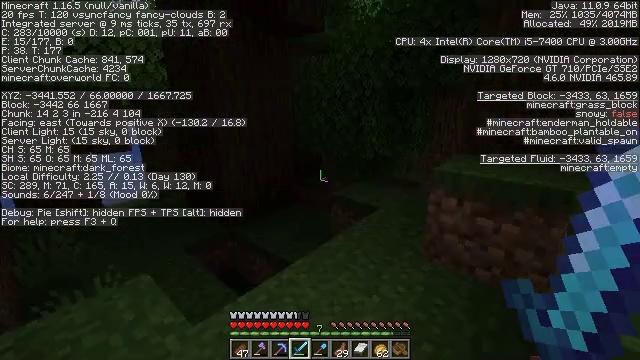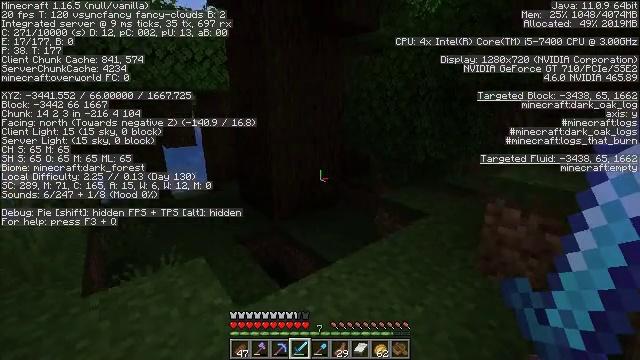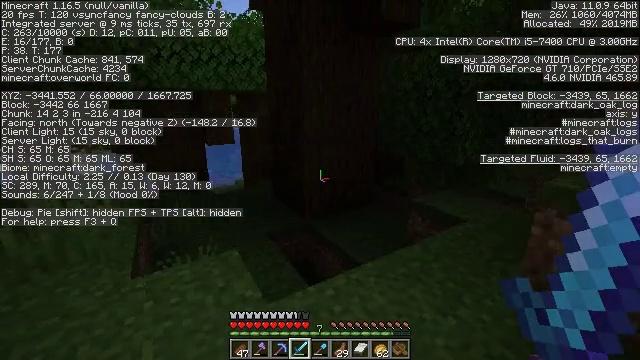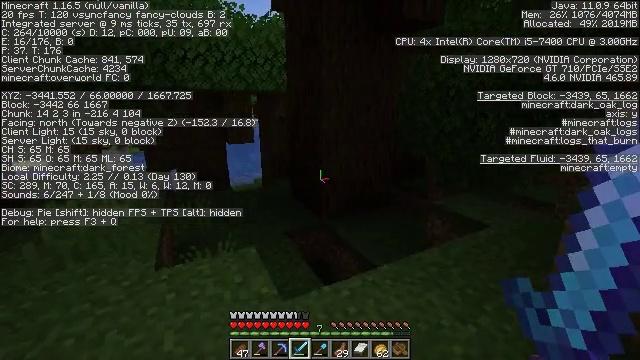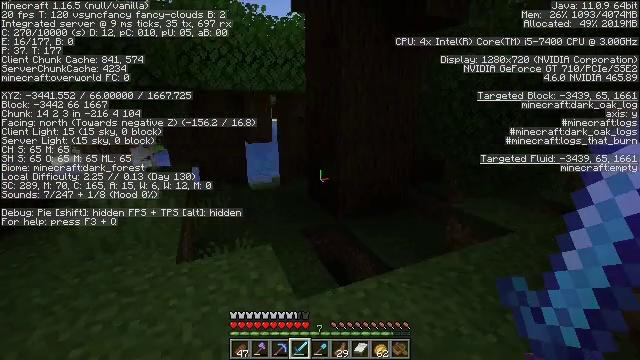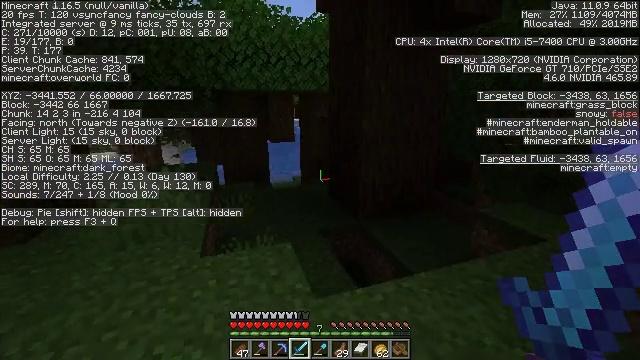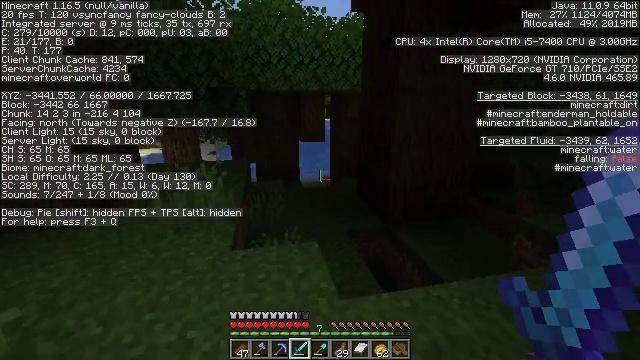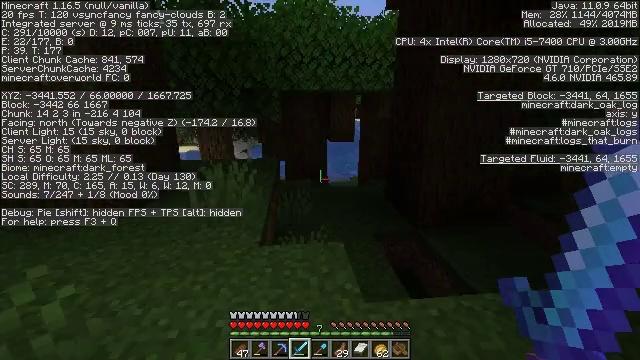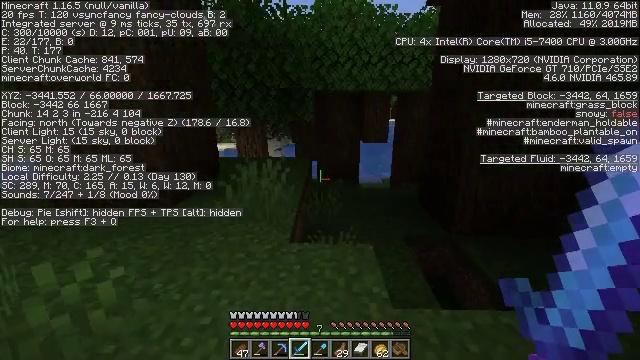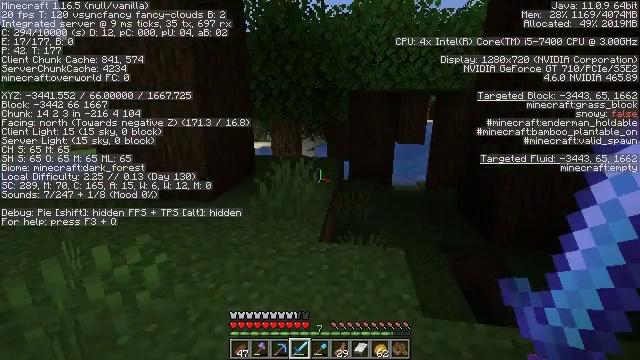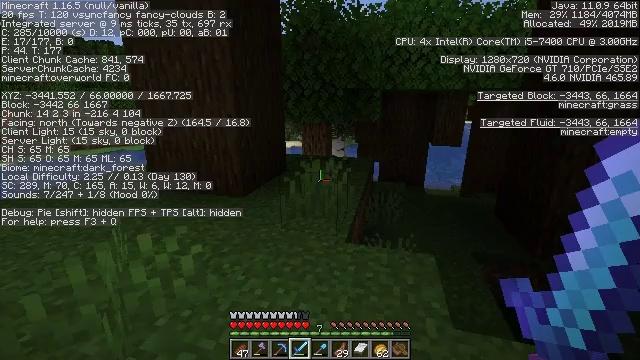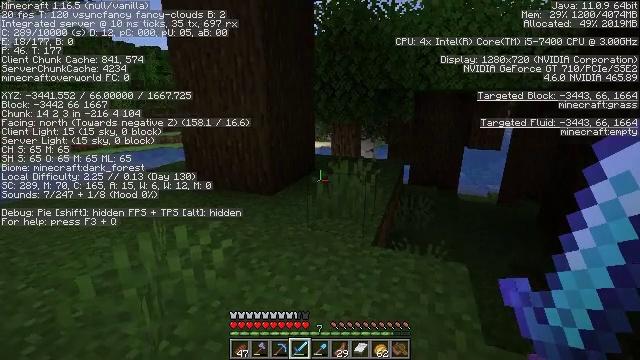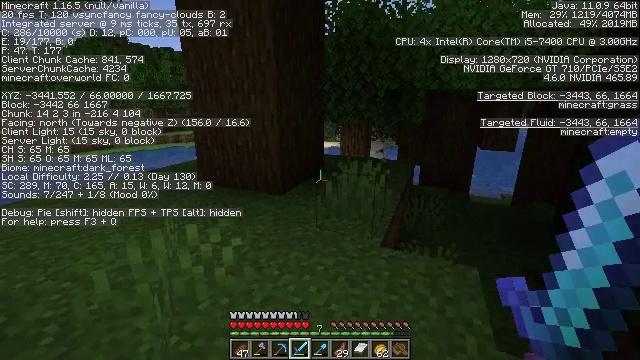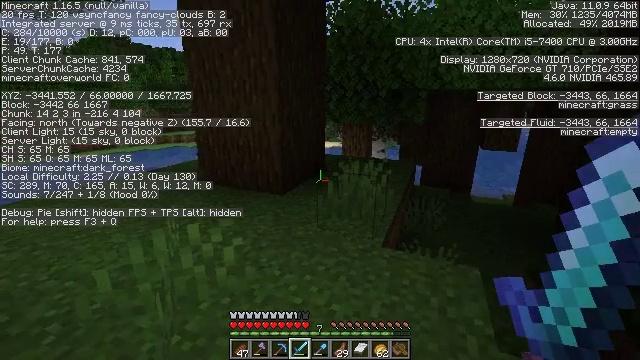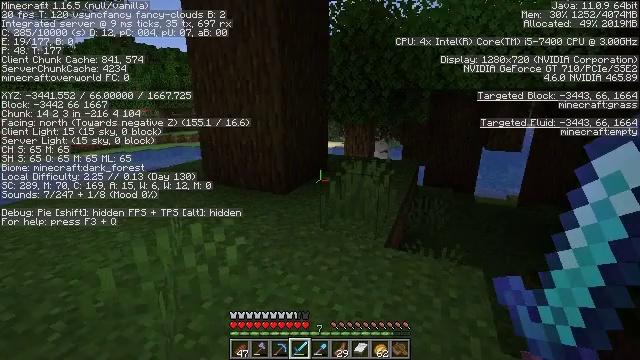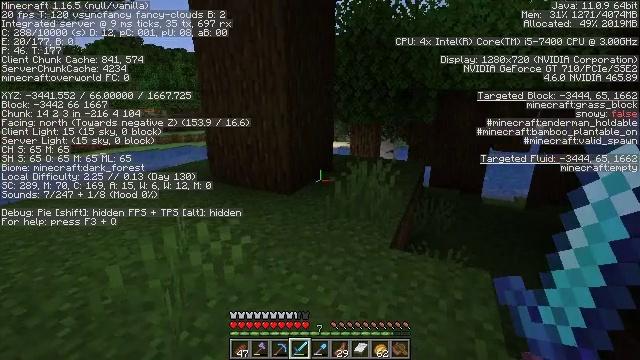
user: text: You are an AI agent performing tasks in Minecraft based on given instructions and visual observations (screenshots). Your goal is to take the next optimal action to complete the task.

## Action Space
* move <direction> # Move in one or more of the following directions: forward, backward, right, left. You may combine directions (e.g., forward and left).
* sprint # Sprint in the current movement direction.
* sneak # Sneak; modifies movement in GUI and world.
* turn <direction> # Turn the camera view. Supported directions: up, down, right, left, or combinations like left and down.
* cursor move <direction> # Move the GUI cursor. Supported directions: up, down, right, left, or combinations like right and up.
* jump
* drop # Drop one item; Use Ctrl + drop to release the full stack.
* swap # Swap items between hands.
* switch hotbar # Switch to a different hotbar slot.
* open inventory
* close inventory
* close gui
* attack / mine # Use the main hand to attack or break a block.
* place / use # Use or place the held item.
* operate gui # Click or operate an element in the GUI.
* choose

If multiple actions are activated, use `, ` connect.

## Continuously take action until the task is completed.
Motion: motion action
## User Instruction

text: Kill the sheep.
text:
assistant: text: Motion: turn left
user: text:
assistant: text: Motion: turn left
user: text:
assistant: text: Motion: turn left
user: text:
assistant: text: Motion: turn left
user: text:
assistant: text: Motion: turn left
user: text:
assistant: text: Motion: turn left
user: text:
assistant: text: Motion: turn left
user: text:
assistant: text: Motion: turn left
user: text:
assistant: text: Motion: turn left
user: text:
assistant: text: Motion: turn left
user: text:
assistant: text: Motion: turn left
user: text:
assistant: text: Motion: turn left
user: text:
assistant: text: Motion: no_op
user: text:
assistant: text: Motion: no_op
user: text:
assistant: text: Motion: turn left
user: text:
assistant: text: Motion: no_op
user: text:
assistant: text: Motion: turn left and down
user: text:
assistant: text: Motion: turn left and down
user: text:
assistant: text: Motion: turn left
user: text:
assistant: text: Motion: turn left and down
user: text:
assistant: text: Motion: turn left
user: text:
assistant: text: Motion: turn left
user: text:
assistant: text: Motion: no_op
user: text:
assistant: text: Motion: turn left
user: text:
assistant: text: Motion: turn left
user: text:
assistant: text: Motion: turn left and up
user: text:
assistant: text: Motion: turn left
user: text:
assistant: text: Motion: no_op
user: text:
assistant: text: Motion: no_op
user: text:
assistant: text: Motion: no_op